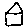
Label: house